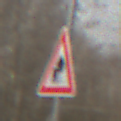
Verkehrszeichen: UnzureichendesLichtraumprofil
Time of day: MorningAfternoon
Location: Outdoor (Nature)
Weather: PartlyCloudy
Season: Winter
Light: Natural